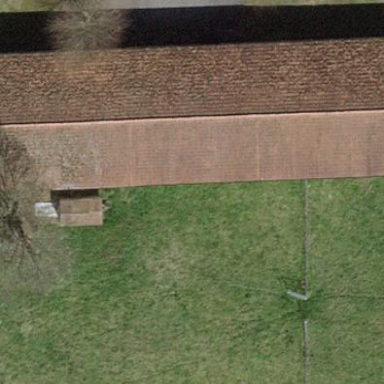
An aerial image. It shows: Building with tile roof.